Field crop: tomato
Growth stage: 1
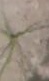
Species: cyperus